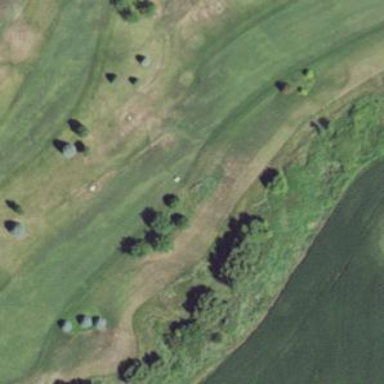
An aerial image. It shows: Grassy area designated as golf fairway.